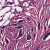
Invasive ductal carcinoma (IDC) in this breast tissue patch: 1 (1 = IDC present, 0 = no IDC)